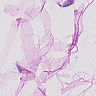
Metastatic tissue present: no